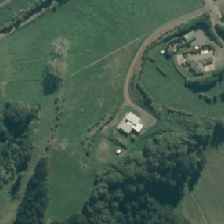
Land cover: indigenous_forest